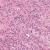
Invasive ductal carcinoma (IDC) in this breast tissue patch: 1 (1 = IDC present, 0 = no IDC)